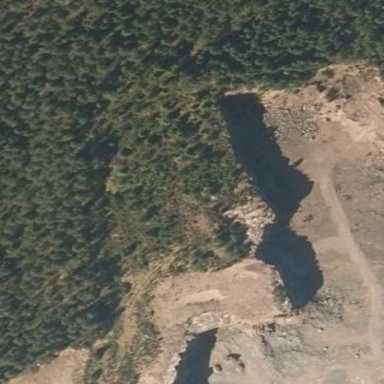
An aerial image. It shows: Quarry area.